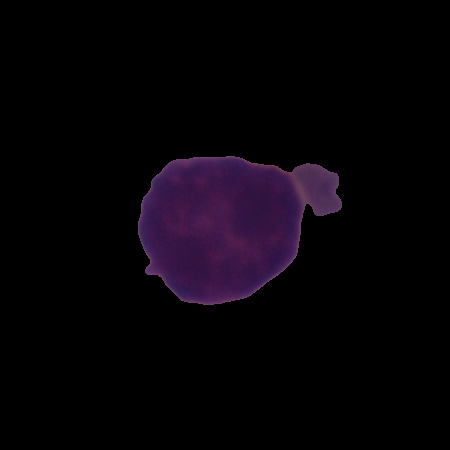
Label: healthy